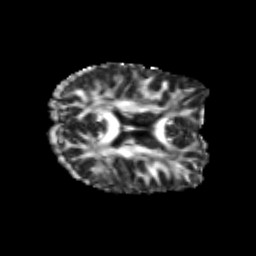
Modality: FA
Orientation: axial
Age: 24
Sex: male
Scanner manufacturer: siemens
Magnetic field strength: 3 T
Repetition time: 3.5 s
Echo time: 0.113 s